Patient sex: M
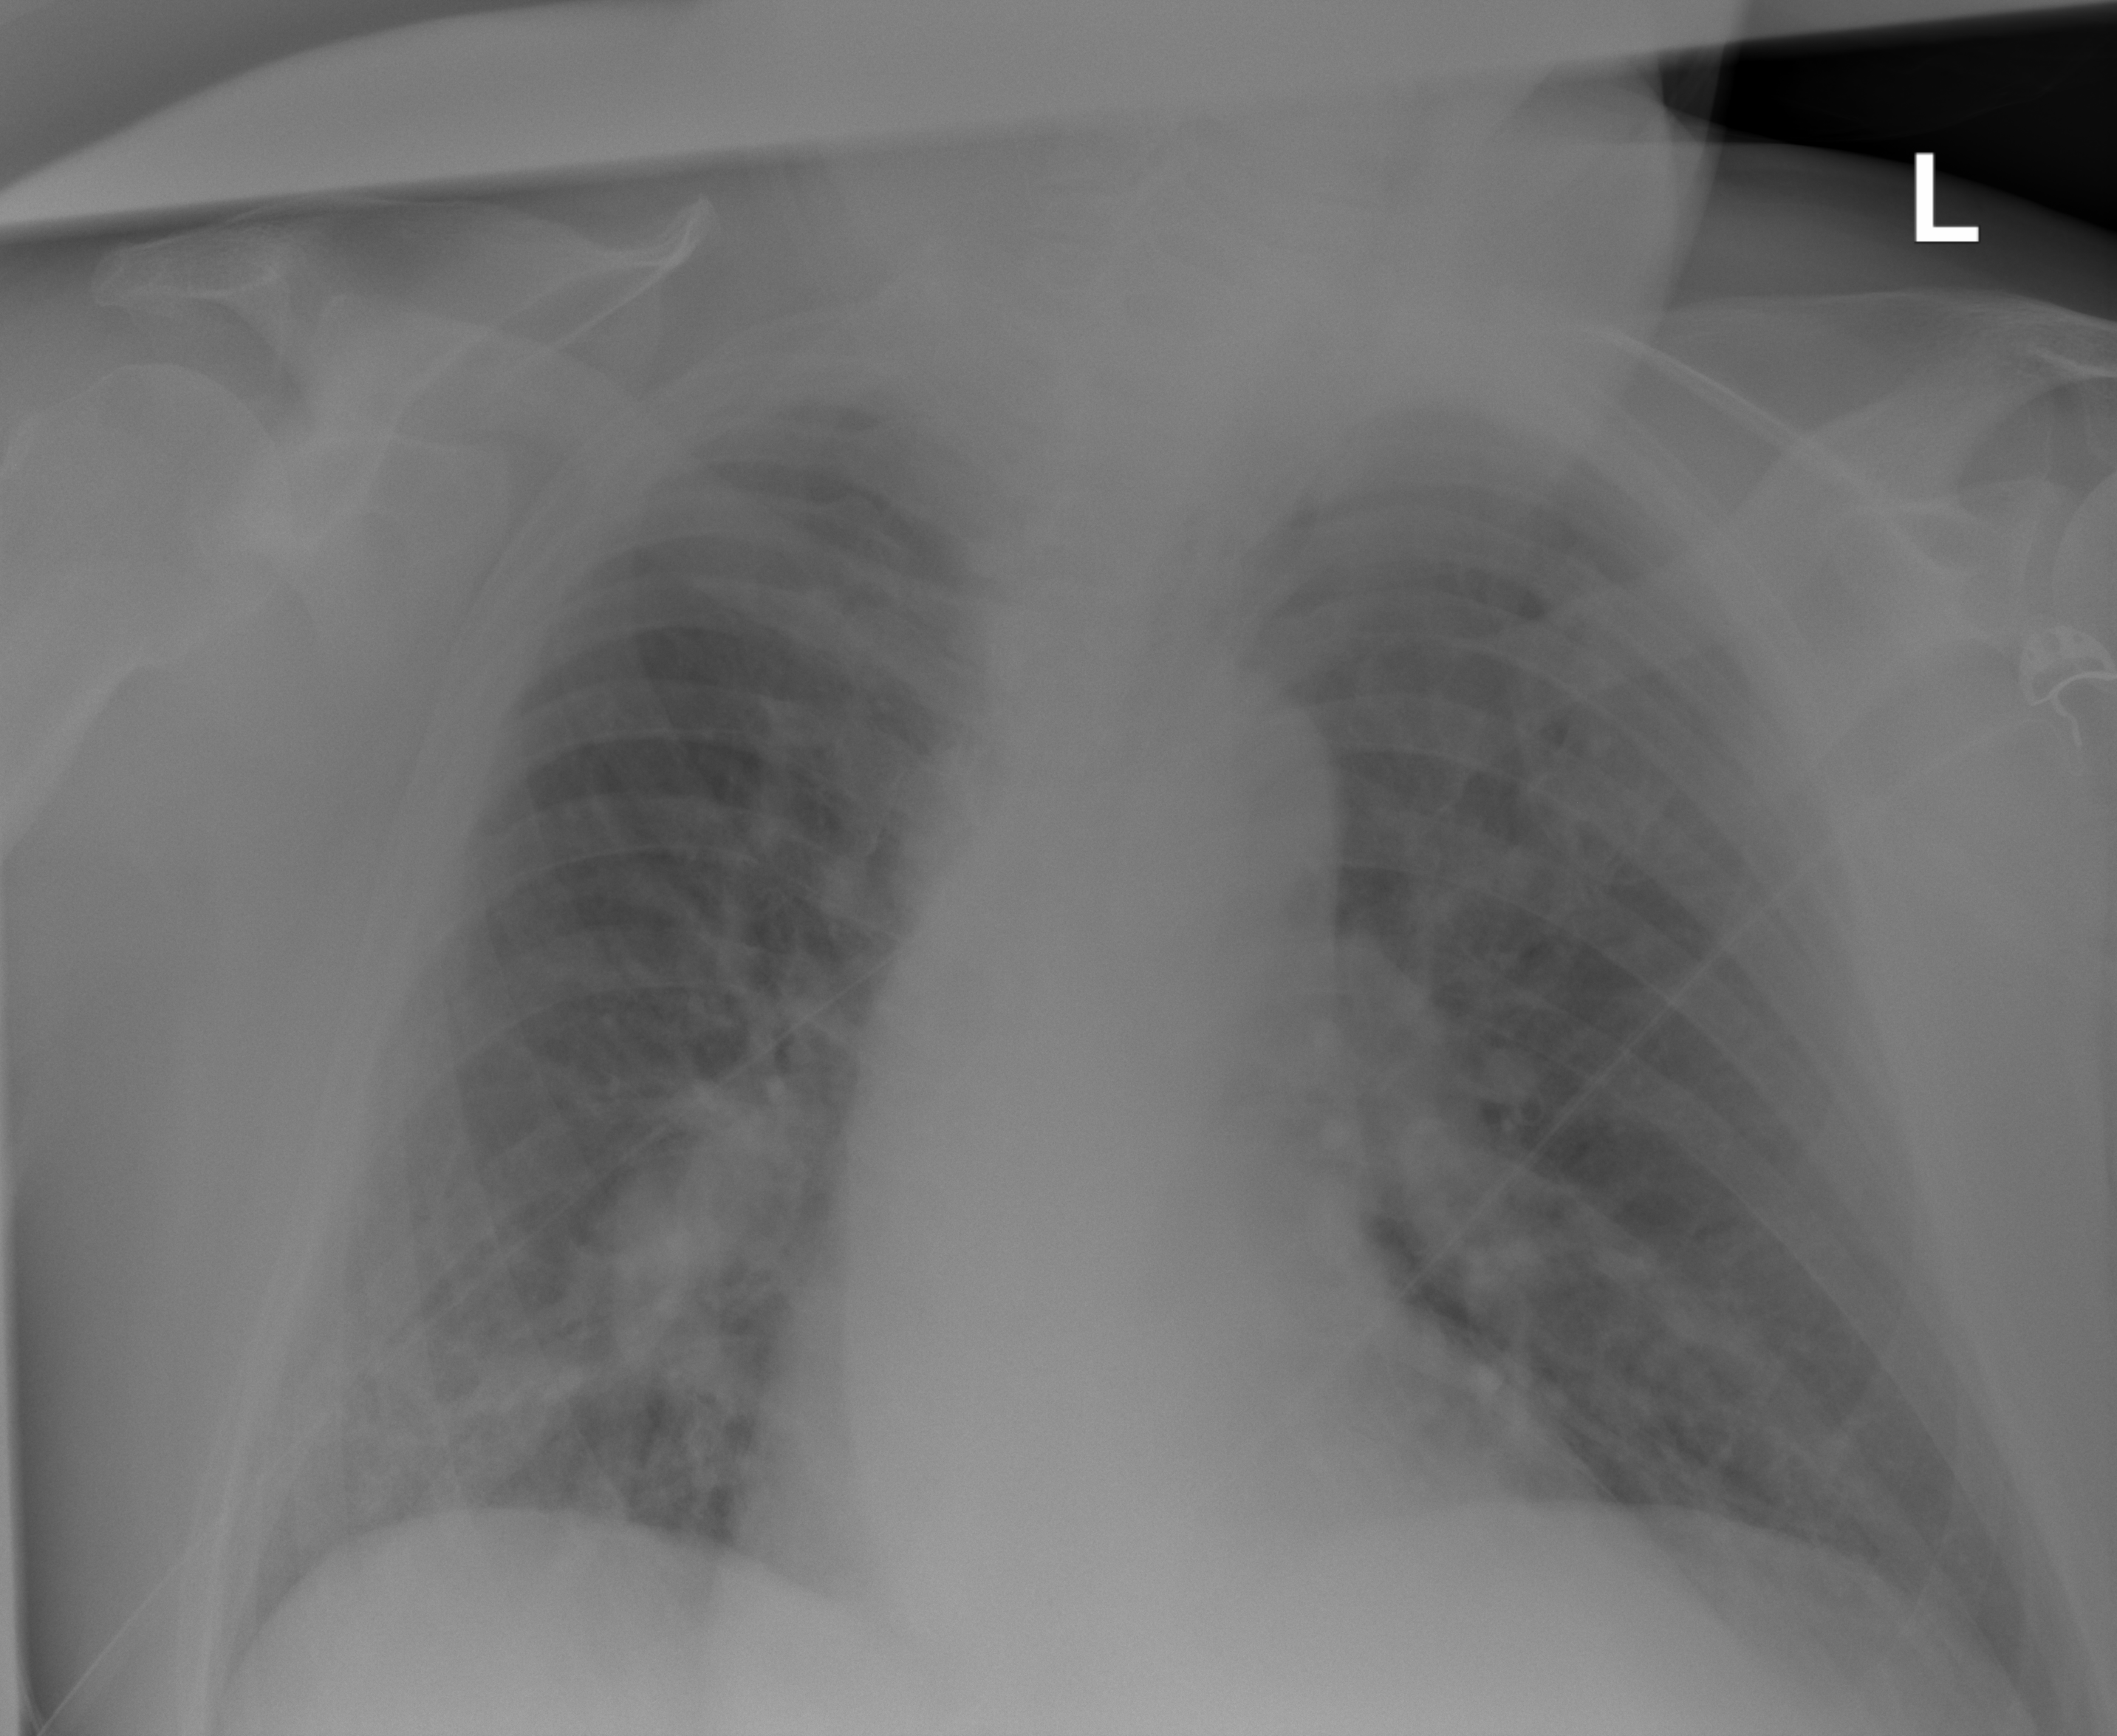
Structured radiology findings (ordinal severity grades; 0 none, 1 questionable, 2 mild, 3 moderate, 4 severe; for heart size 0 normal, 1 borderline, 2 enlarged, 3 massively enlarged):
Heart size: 0
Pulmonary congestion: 2
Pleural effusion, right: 0
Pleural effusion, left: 0
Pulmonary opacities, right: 2
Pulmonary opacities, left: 0
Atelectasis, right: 2
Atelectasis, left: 0